Question: I have font called MyriadPro-BoldIt, I used that on photoshop to create a text design like below.

I tried to add this style using css by adding below codes to the same font which I converted to web fonts before
'''
-webkit-text-stroke: 1px black;
color: white;
text-shadow:3px 3px 0 #000,-1px -1px 0 #000, 1px -1px 0 #000,-1px 1px 0 #000,1px 1px 0 #000;
'''
but it is not giving same results. Anyone knows how to create this kind of letters using css?
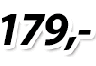
Answer: I was able to do something like this.
'''
h1 {
font-size: 100px;
font-weight: bold;
text-shadow: 1px 1px 0 #fff, -1px -1px 0 #fff, 1px -1px 0 #fff,
-1px 1px 0 #fff, 3px 3px 5px #333;
}
'''
<URL>